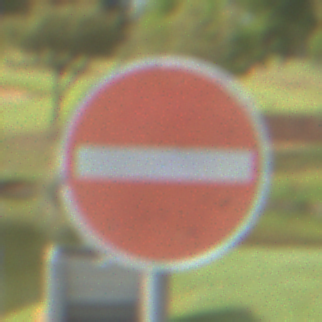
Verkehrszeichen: VerbotDerEinfahrt
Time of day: MorningAfternoon
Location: Outdoor (Nature)
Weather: PartlyCloudy
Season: NotSpecified
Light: Natural